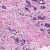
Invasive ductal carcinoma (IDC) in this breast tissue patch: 0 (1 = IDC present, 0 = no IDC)